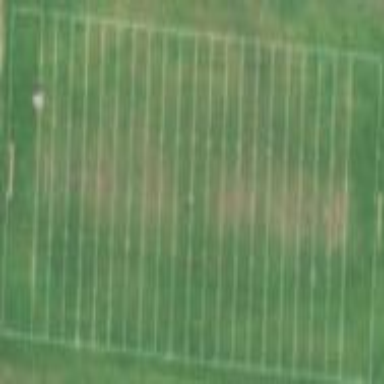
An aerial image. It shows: Pitch for American football.